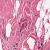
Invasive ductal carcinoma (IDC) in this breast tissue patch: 0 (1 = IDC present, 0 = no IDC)